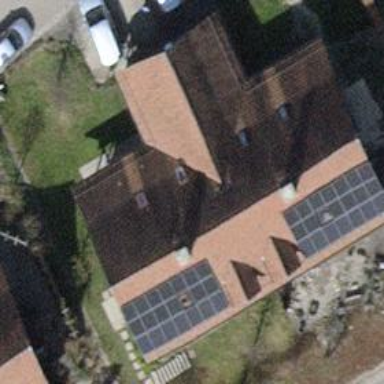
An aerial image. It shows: Solar power generator utilizing photovoltaic technology with solar photovoltaic panels.